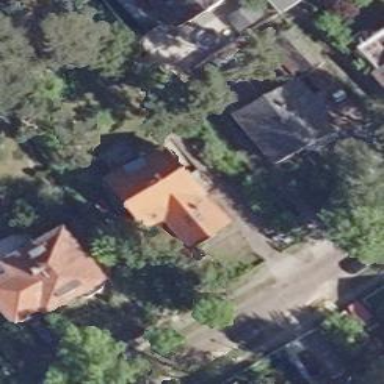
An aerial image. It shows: Detached building with gabled roof.